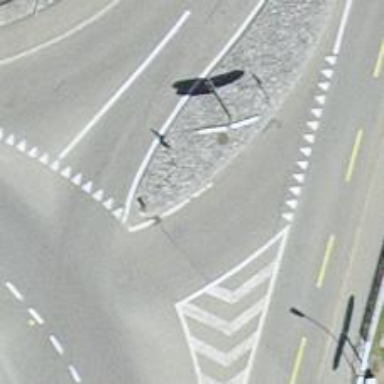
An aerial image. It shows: Primary link road with asphalt surface. There are separate sidewalks and cycle lanes on both sides.